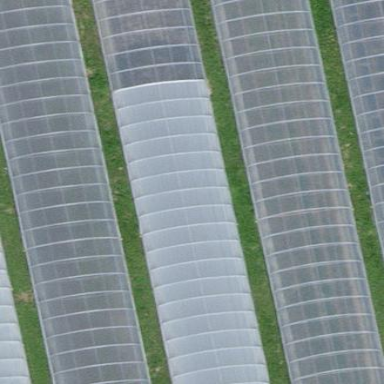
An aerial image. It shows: Greenhouse.